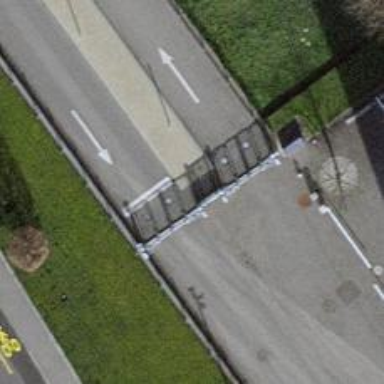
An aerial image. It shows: Road with stop sign.